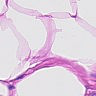
Metastatic tissue present: no